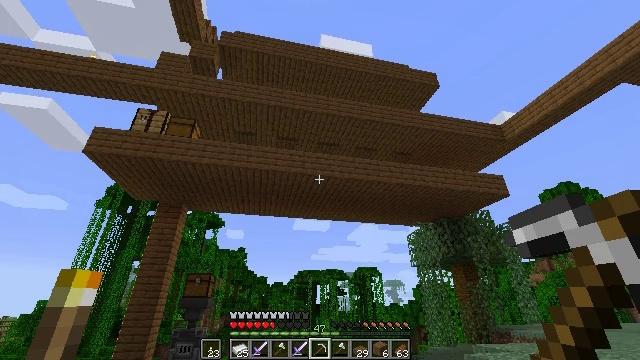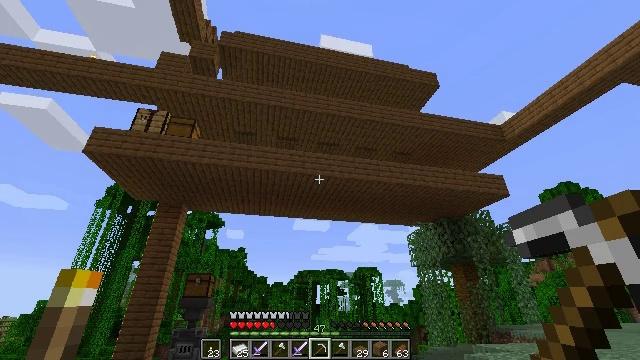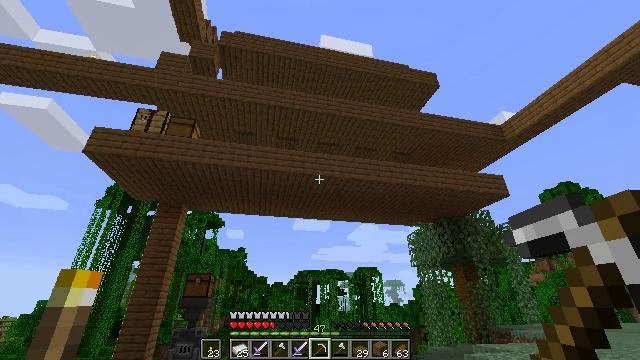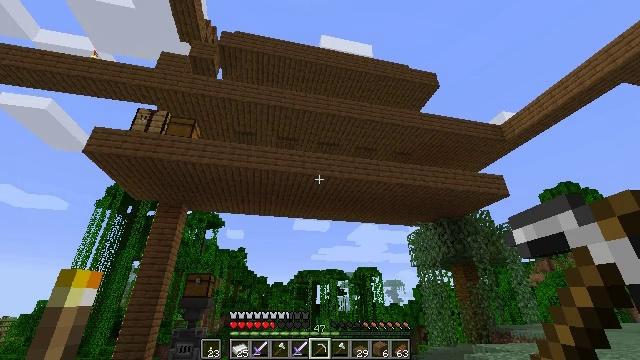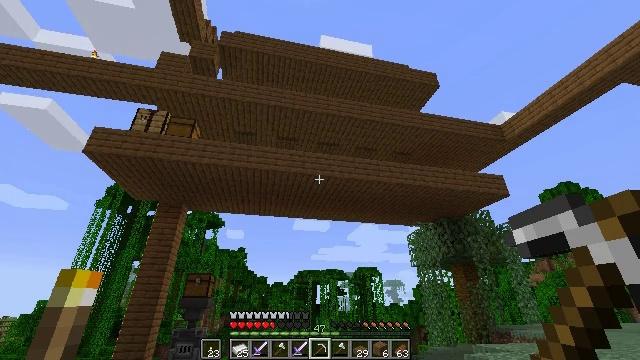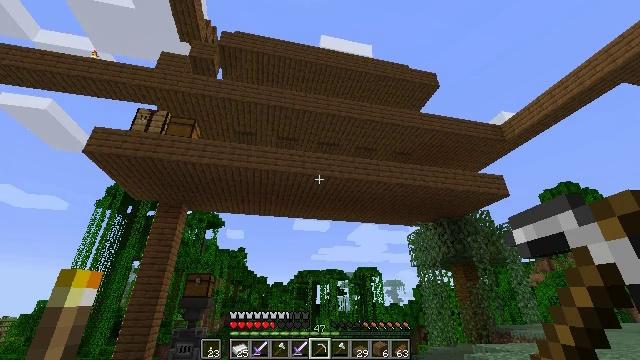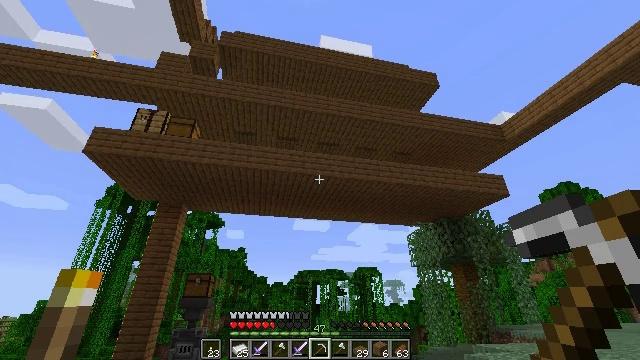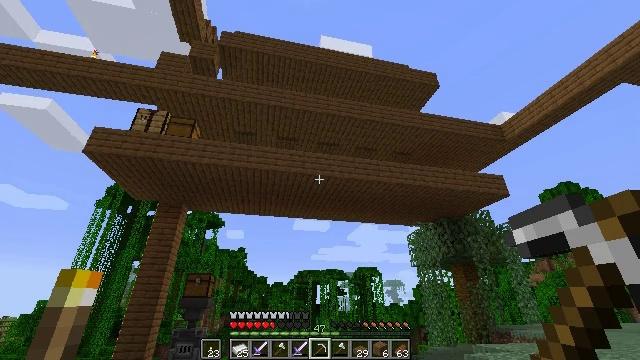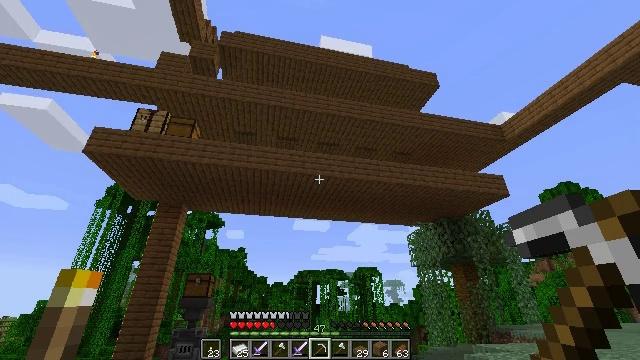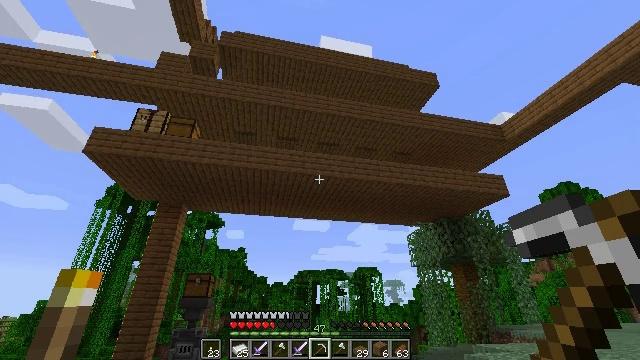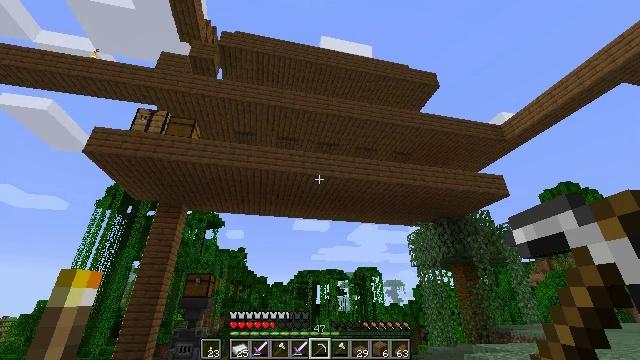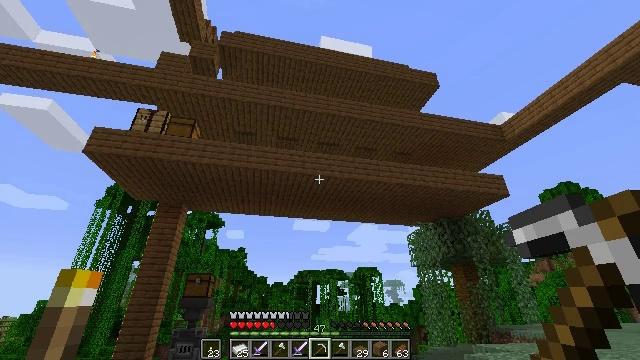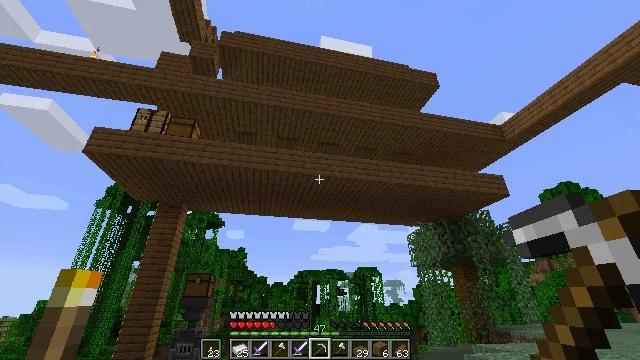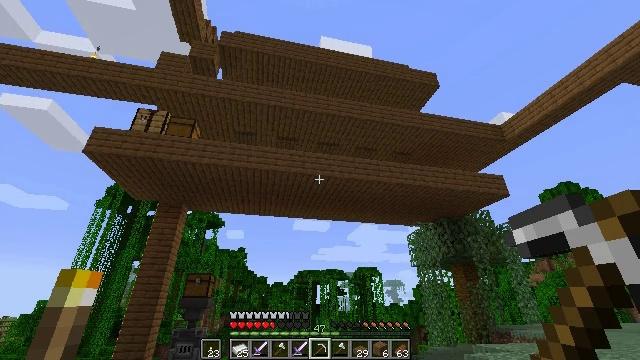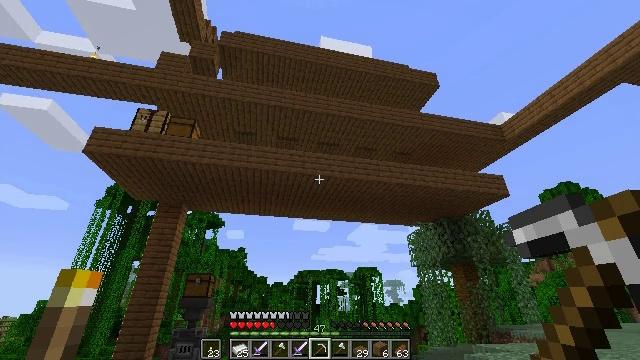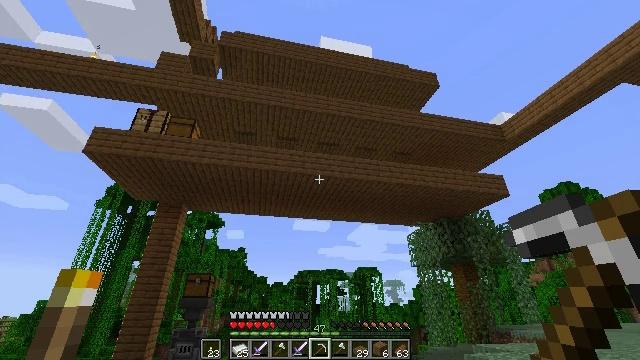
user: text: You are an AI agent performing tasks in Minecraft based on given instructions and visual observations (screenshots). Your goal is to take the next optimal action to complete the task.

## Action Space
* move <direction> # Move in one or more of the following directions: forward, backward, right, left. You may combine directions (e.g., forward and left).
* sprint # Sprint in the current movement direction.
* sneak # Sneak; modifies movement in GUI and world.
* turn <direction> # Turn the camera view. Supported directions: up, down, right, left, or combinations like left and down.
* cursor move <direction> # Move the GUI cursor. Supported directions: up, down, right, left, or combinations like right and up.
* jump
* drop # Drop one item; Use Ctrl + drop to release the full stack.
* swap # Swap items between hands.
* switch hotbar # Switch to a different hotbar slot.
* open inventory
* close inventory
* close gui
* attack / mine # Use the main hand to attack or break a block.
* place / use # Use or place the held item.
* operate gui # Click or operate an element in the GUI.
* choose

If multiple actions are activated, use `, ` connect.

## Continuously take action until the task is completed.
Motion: motion action
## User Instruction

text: Harvest spruce planks for building.
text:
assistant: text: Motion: no_op
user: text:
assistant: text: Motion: no_op
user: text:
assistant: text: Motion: no_op
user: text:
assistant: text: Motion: no_op
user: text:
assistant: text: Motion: no_op
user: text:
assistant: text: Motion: no_op
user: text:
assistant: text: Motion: no_op
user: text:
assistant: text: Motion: no_op
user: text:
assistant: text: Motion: no_op
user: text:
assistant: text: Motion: no_op
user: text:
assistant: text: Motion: no_op
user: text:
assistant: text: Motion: no_op
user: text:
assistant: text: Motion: no_op
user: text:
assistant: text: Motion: no_op
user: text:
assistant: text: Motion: no_op
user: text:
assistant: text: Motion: no_op
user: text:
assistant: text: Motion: no_op
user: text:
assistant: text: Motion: no_op
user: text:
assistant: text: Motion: no_op
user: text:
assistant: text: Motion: no_op
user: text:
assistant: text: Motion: no_op
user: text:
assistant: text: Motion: no_op
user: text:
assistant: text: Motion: no_op
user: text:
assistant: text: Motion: no_op
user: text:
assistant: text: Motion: no_op
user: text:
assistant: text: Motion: no_op
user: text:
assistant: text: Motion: no_op
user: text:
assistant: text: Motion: no_op
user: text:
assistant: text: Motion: no_op
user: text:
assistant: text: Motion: no_op